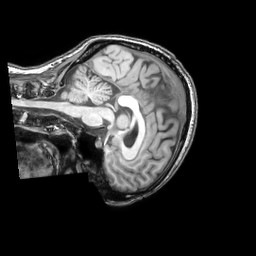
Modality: T1w
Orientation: sagittal
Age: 34
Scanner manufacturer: philips
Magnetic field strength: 3 T
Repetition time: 0.007 s
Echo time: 0.003501 s